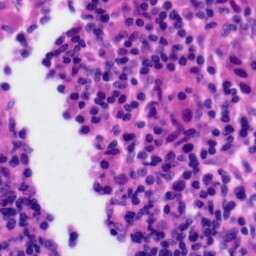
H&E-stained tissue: Tonsil